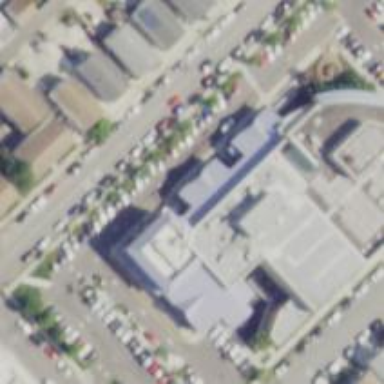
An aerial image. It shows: Arts centre.